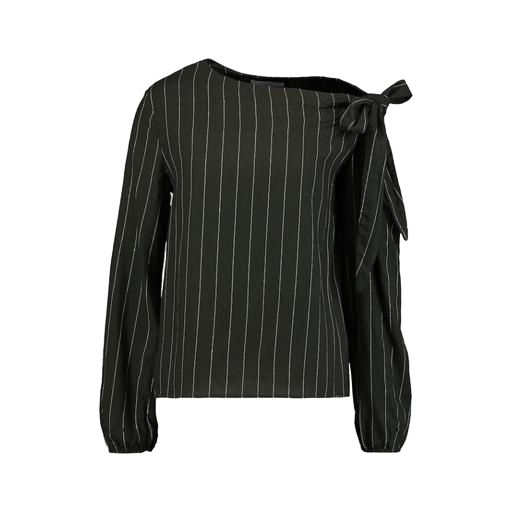
black striped cold-shoulder top only macy, one sleeved shirt, black striped asymmetric blouse, white background